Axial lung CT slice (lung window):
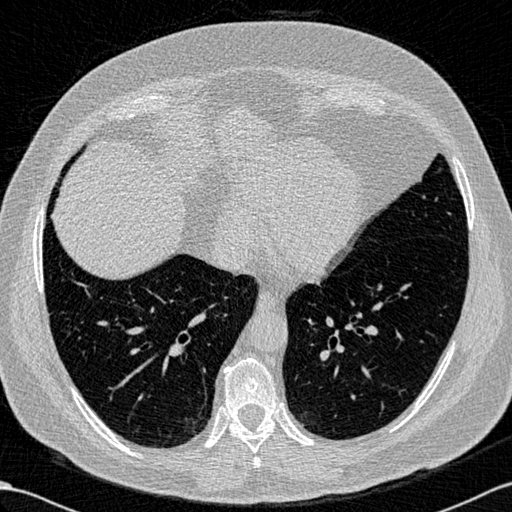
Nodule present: no